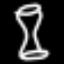
Label: hourglass